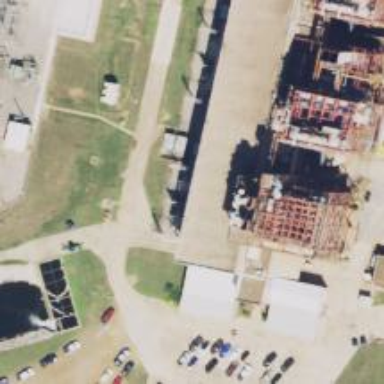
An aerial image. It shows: Gas-powered generator using steam turbine.